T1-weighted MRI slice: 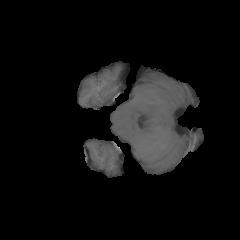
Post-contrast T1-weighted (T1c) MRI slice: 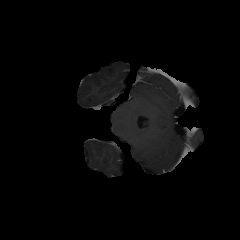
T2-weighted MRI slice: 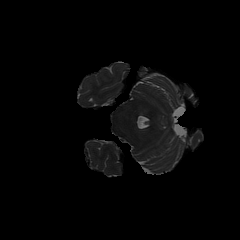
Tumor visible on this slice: no